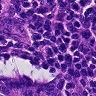
Metastatic tissue present: yes